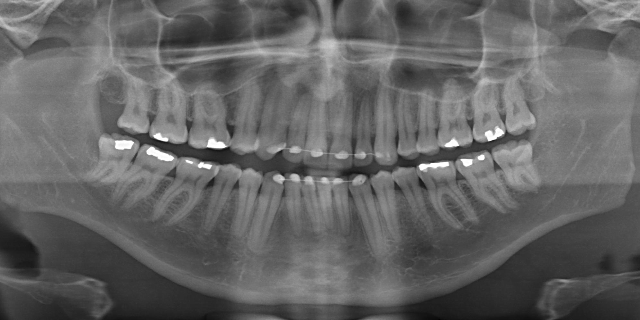
adult